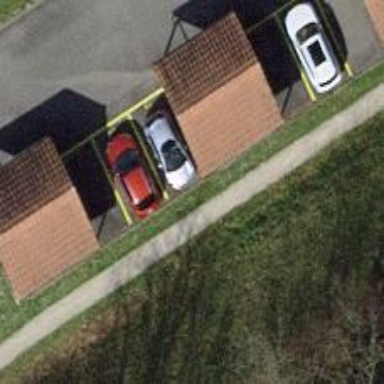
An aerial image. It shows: Carport structure.